Aerial crown-view tile of a tropical tree (Barro Colorado Island, Panama), acquired 20241014:
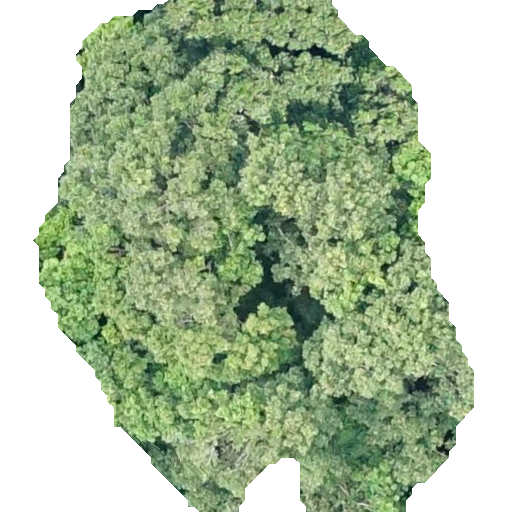
Species: Prioria copaifera
GBIF accepted scientific name: Prioria copaifera
Crown area: 268.715 m²